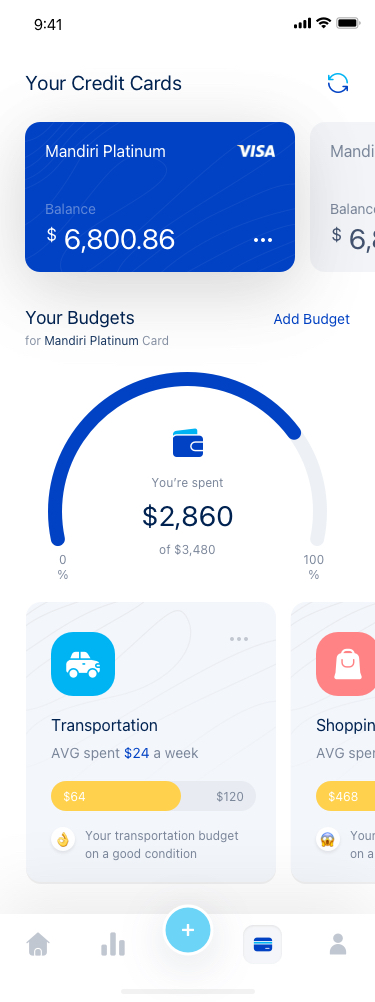
Text in this UI design:
Your Credit Cards
Your Budgets
for Mandiri Platinum Card
Add Budget
0%
100%
You’re spent
of $3,480
$2,860
Transportation
AVG spent $24 a week
$64
$120
Your transportation budget on a good condition
👌
Shopping
AVG spent $86 a week
$468
Your transportation budget on a good condition
😱
Mandiri Finance
Balance
6,800.86
$
Mandiri Platinum
Balance
6,800.86
$